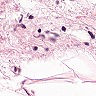
Metastatic tissue present: no